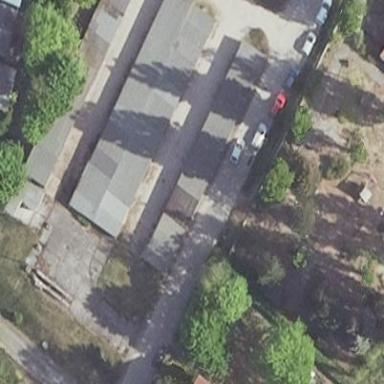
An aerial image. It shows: Group of garages.